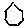
Label: hexagon